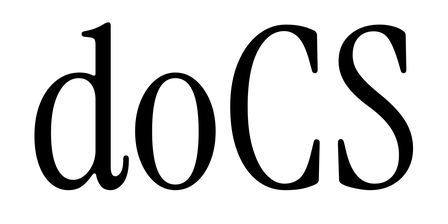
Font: InstrumentSerif-Regular